Question: What is its purpose?
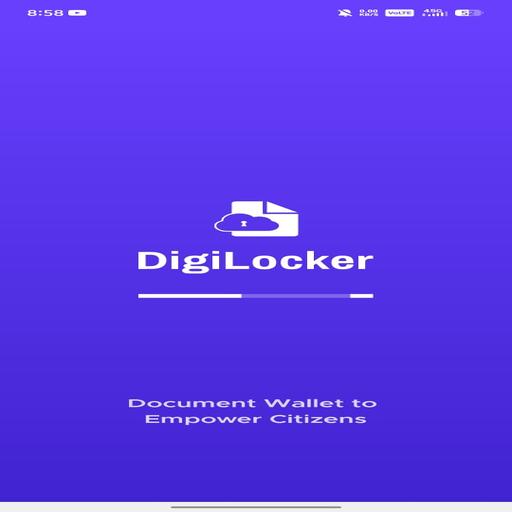
Answer: Document wallet